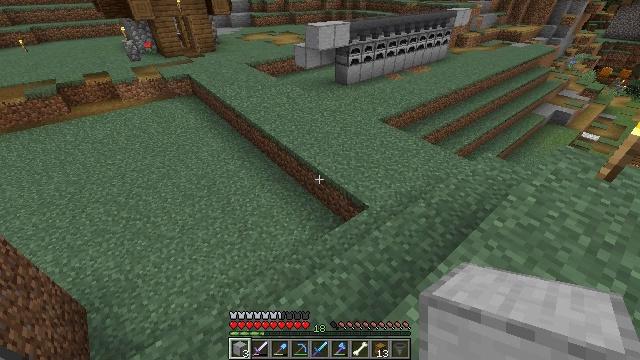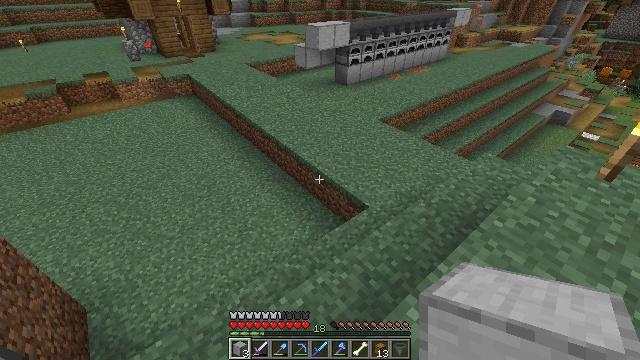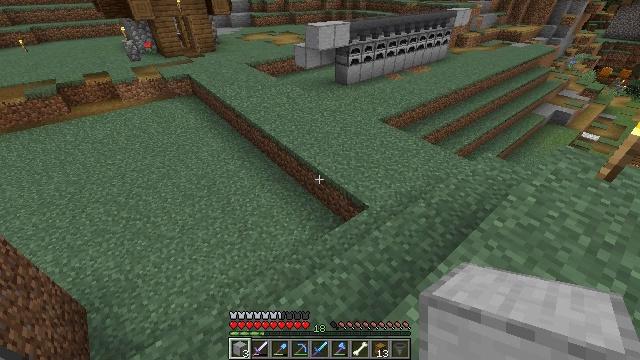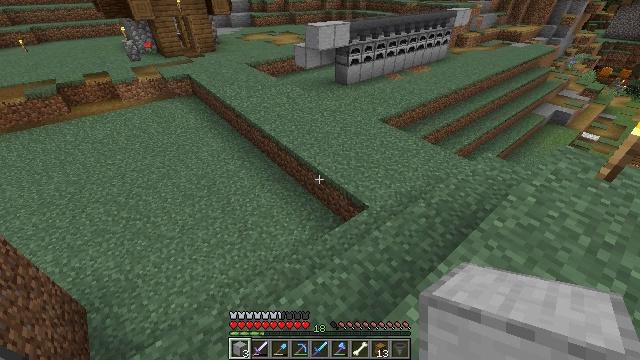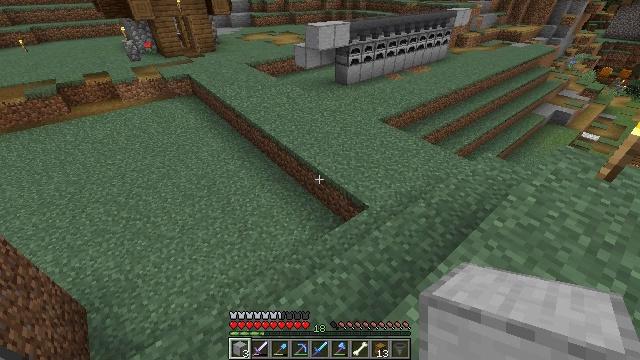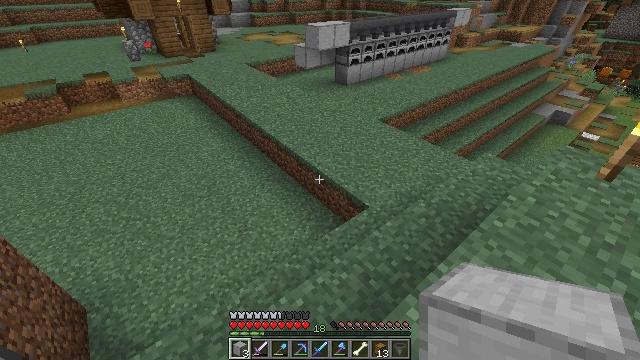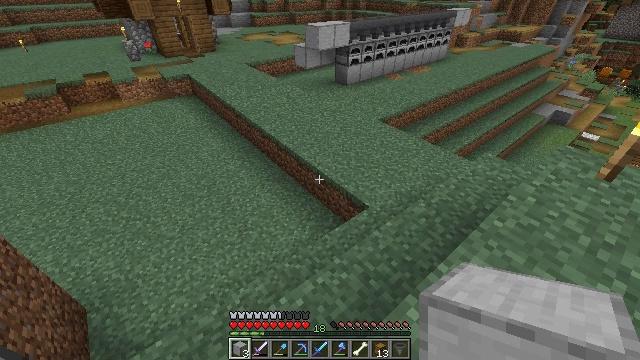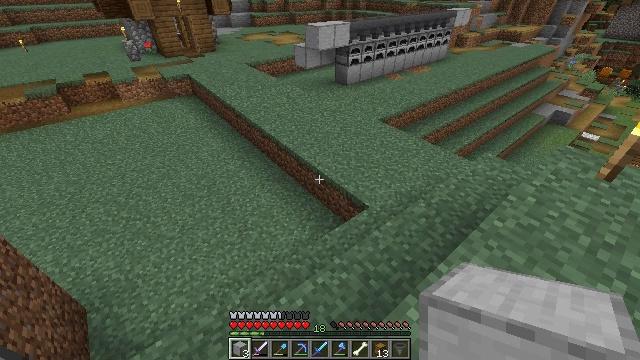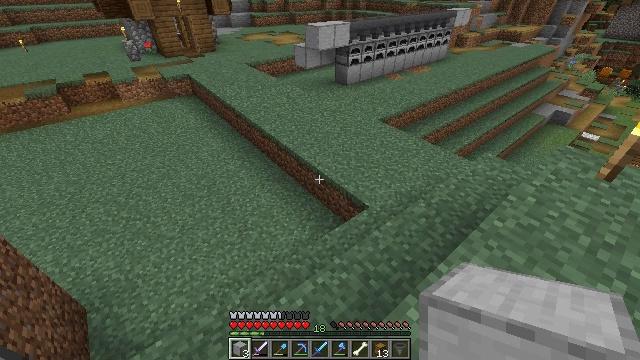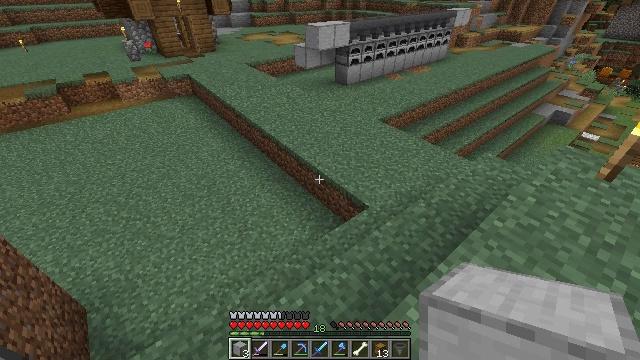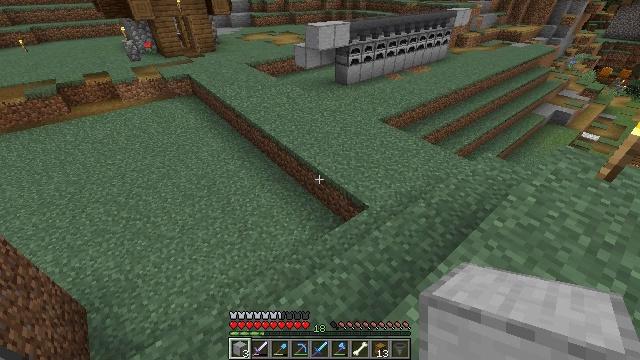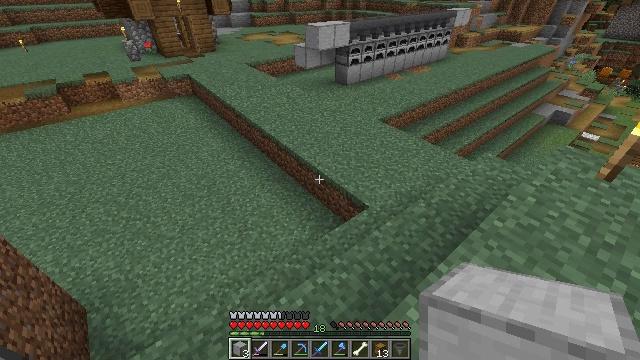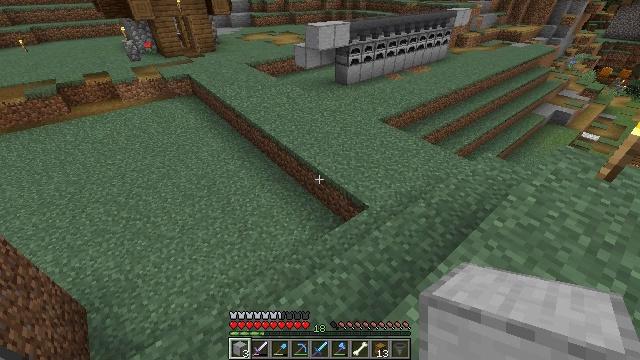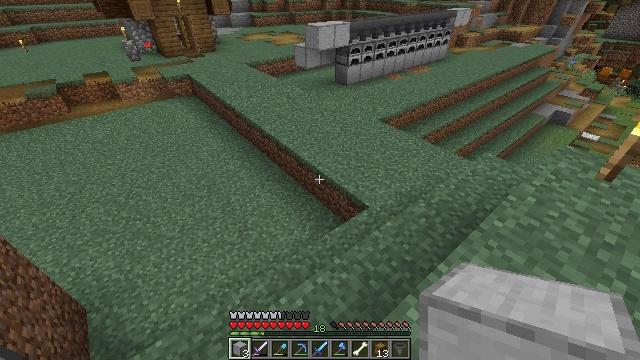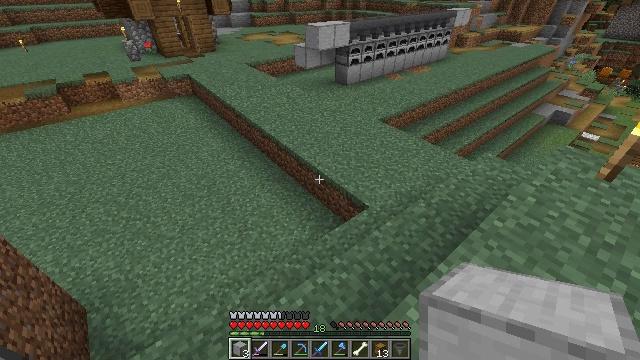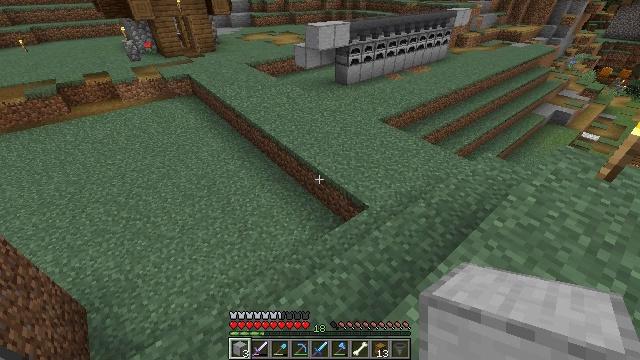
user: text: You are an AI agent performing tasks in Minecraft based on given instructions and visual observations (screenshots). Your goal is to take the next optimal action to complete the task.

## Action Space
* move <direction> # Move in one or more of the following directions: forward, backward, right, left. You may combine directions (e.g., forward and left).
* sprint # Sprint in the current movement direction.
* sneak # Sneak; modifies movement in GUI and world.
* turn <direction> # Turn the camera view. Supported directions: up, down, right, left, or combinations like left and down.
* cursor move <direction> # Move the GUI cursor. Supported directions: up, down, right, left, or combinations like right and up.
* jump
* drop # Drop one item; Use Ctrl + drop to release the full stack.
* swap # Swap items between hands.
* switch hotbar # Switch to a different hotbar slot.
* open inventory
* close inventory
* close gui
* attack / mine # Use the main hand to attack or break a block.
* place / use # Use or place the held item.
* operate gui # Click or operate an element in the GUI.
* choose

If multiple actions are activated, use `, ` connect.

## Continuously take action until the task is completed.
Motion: motion action
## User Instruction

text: Interact with the furnace to make smooth stone.
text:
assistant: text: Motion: no_op
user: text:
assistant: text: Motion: no_op
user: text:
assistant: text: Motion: no_op
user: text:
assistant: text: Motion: no_op
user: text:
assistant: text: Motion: no_op
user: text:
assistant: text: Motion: no_op
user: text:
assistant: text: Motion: no_op
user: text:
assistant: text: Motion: no_op
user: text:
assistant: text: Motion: no_op
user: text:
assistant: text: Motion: no_op
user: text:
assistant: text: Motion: no_op
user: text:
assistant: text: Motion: no_op
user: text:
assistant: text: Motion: no_op
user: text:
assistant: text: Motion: no_op
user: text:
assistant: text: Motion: no_op
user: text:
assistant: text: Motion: no_op
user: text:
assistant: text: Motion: no_op
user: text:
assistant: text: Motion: no_op
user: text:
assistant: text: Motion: no_op
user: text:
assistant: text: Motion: no_op
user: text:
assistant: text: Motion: no_op
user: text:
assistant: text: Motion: no_op
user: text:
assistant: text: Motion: no_op
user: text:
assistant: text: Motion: no_op
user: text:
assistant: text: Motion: no_op
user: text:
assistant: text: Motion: no_op
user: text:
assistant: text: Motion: no_op
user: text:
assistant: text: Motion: no_op
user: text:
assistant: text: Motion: no_op
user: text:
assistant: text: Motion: no_op